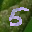
Label: 5